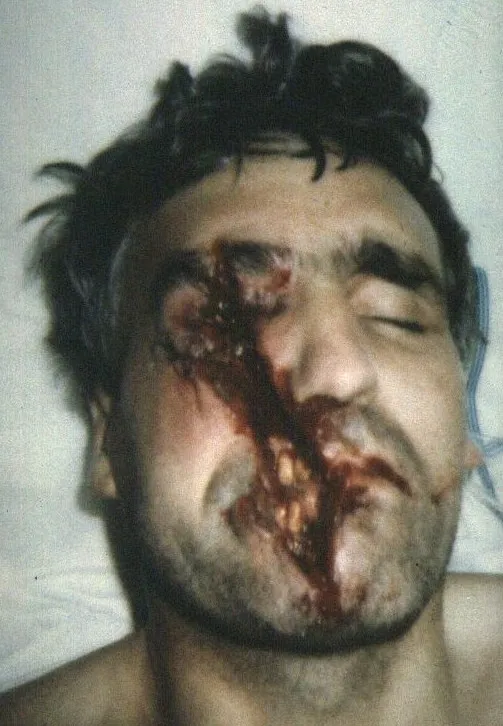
Case 3 - pre-operative appearance.
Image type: medical_photograph (other_medical_photograph)